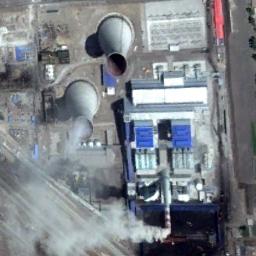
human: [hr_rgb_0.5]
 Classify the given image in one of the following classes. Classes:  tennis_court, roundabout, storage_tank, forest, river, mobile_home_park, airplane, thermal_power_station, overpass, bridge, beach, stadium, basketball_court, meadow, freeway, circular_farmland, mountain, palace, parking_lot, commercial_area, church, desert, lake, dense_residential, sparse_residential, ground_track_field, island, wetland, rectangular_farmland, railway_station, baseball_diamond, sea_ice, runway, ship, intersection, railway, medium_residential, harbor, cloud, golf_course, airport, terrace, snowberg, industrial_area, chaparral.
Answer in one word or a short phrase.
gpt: thermal_power_station